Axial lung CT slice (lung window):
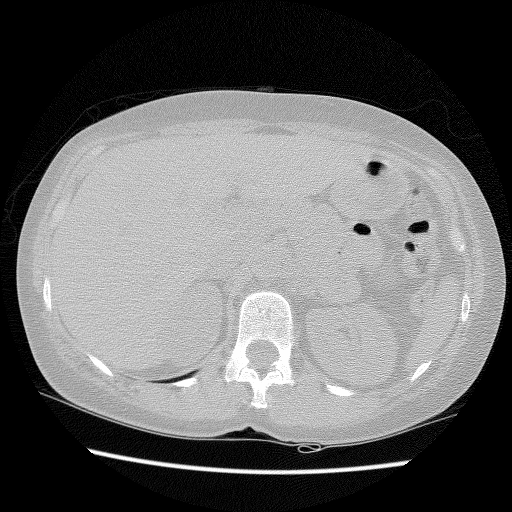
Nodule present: no